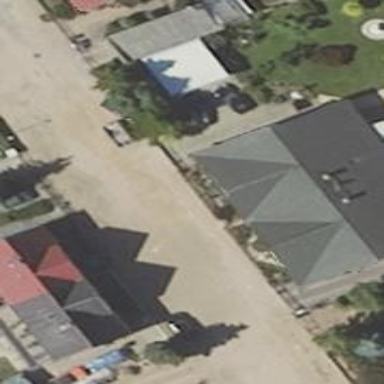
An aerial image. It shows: Semidetached house.